Question: This is my DataGrid Code in Flex Application But it is Giving Wrong Output..
'''
<mx:DataGrid id="userListDataGrid" x="60" y="40" width="520" height="148" dataProvider="{schedule}">
<mx:columns>
<mx:DataGridColumn dataField="courseDate" headerText="Date"/>
<mx:DataGridColumn id="usertype" dataField="userType" headerText="User Type"/>
<mx:DataGridColumn id="button1" headerText="Reminder">
<mx:itemRenderer>
<mx:Component>
<mx:HBox dataChange="join_changeHandler()">
<mx:Script>
<![CDATA[
import mx.controls.Alert;
import valueObjects.CalendarVO;
[Bindable]public var labelString:String = null;
public var calendar:CalendarVO;
protected function join_changeHandler():void
{
for each(var cal:Object in outerDocument.schedule)
{
calendar = new CalendarVO();//Hear CalendarVO has Enum in java(HOST,ATTENDEE)only
calendar.userType = cal.userType;
//Alert.show(calendar.userType.toString());
if(calendar.userType.toString() == "HOST")
{
join.visible = true;
start.visible = false;
}
else
{
join.visible = false;
start.visible = true;
}
}
}
]]>
</mx:Script>
<mx:Button id="join" label="Join" borderColor="#5d93b9" color="#04becf">
</mx:Button>
<mx:Button id="start" label="Start" borderColor="#5d93b9" color="#04becf"/>
</mx:HBox>
</mx:Component>
</mx:itemRenderer>
</mx:DataGridColumn>
</mx:columns>
</mx:DataGrid>
'''
Actually my intention is UserType value
'''
Host----Start Button
Attendee----JOin Button will be visiable
'''
Finally i want this Out put But i'm not Getting .. i think some thing is Override...give me Suggestion..

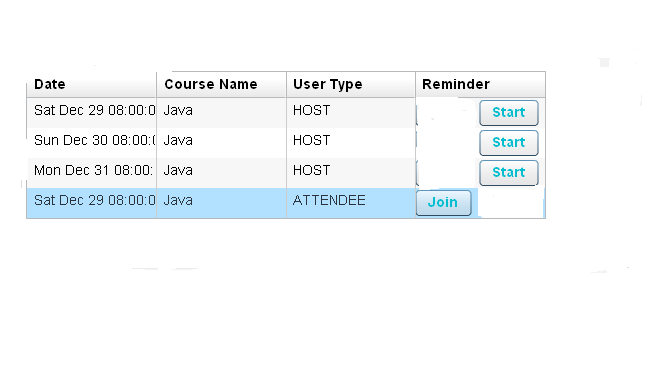
Answer: Finally i got Result hear is my Code..
'''
<mx:DataGrid id="userListDataGrid" x="60" y="40" width="520" height="148" dataProvider="{schedule}">
<mx:columns>
<mx:DataGridColumn dataField="courseDate" headerText="Date"/>
<mx:DataGridColumn dataField="courseName" headerText="Course Name"/>
<mx:DataGridColumn id="usertype" dataField="userType" headerText="User Type"/>
<mx:DataGridColumn headerText="Reminder">
<mx:itemRenderer>
<mx:Component>
<mx:HBox dataChange="join_changeHandler()">
<mx:Script>
<![CDATA[
protected function join_changeHandler():void
{
if(join.label == 'HOST')
join.label="Start";
else
join.label="Join";
}
]]>
</mx:Script>
<mx:Button id="join" label="{data.userType}" borderColor="#5d93b9" color="#04becf"/>
</mx:HBox>
</mx:Component>
</mx:itemRenderer>
</mx:DataGridColumn>
</mx:columns>
</mx:DataGrid>
'''